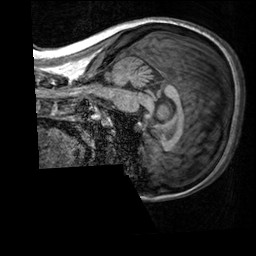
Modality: T1w
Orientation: sagittal
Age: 30
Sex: female
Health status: healthy
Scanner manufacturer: siemens
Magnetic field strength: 3 T
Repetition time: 2.3 s
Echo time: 0.00303 s